Field crop: tomato
Growth stage: 1
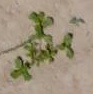
Species: portulaca